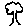
Label: tree